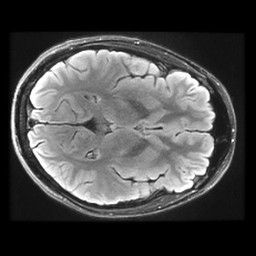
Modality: FLAIR
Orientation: axial
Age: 23
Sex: male
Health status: healthy
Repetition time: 12 s
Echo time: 0.09782 s